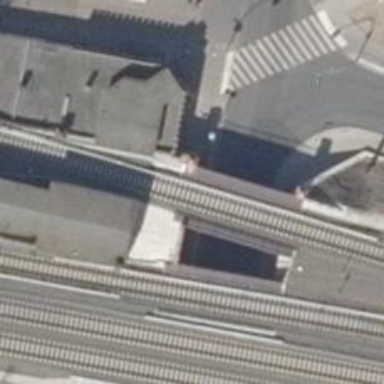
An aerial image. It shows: Bridge for electrified light rail.